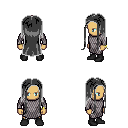
a pixel art fantasy rpg character, male body template, human, tanned skin, chain mail, white pants, gray extra-long hairstyle, bracelets, black shoes, four views (front, back, left, right), 2x2 character sprite sheet, small pixel art, hard edges, no anti-aliasing